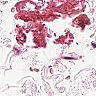
Metastatic tissue present: no